Field crop: maize
Growth stage: 2
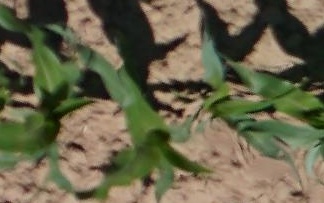
Species: maize